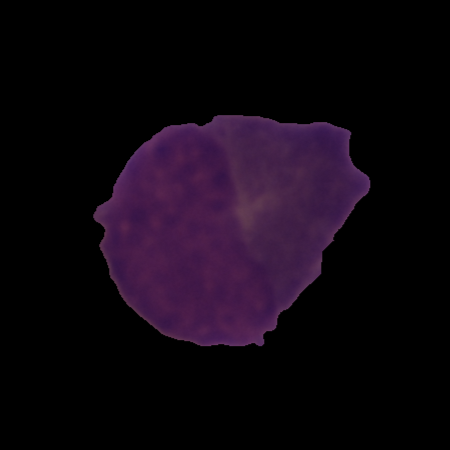
Label: healthy